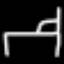
Label: bed